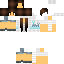
A female human skin with medium skin, wearing brown long hair dressed in a blue tshirt and brown pants, featuring a closed mouth.